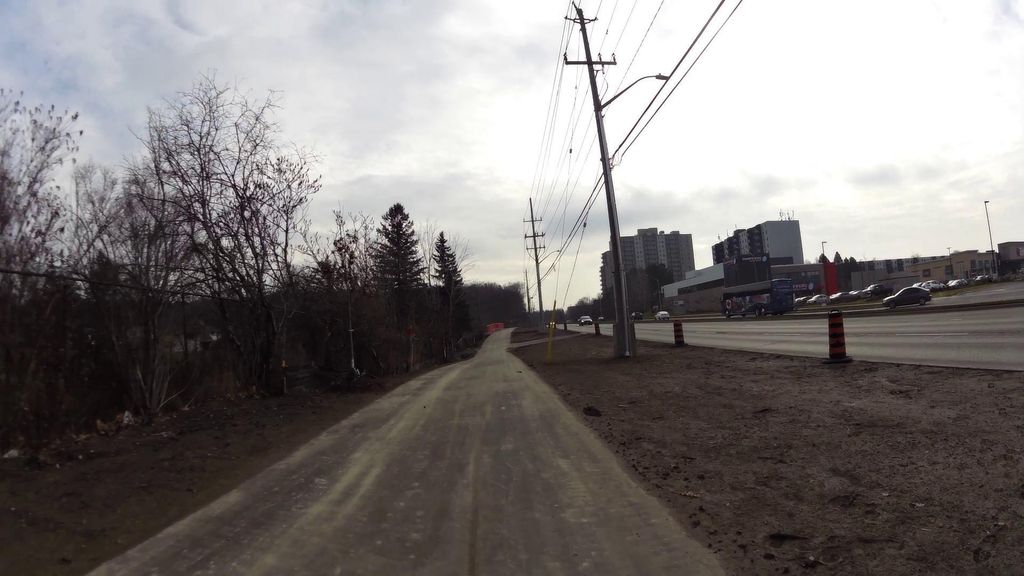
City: kitchener-waterloo